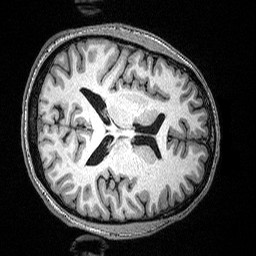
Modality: T1w
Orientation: axial
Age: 32
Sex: male
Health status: healthy
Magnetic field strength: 3 T
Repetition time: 2.53 s
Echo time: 0.00331 s